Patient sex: M
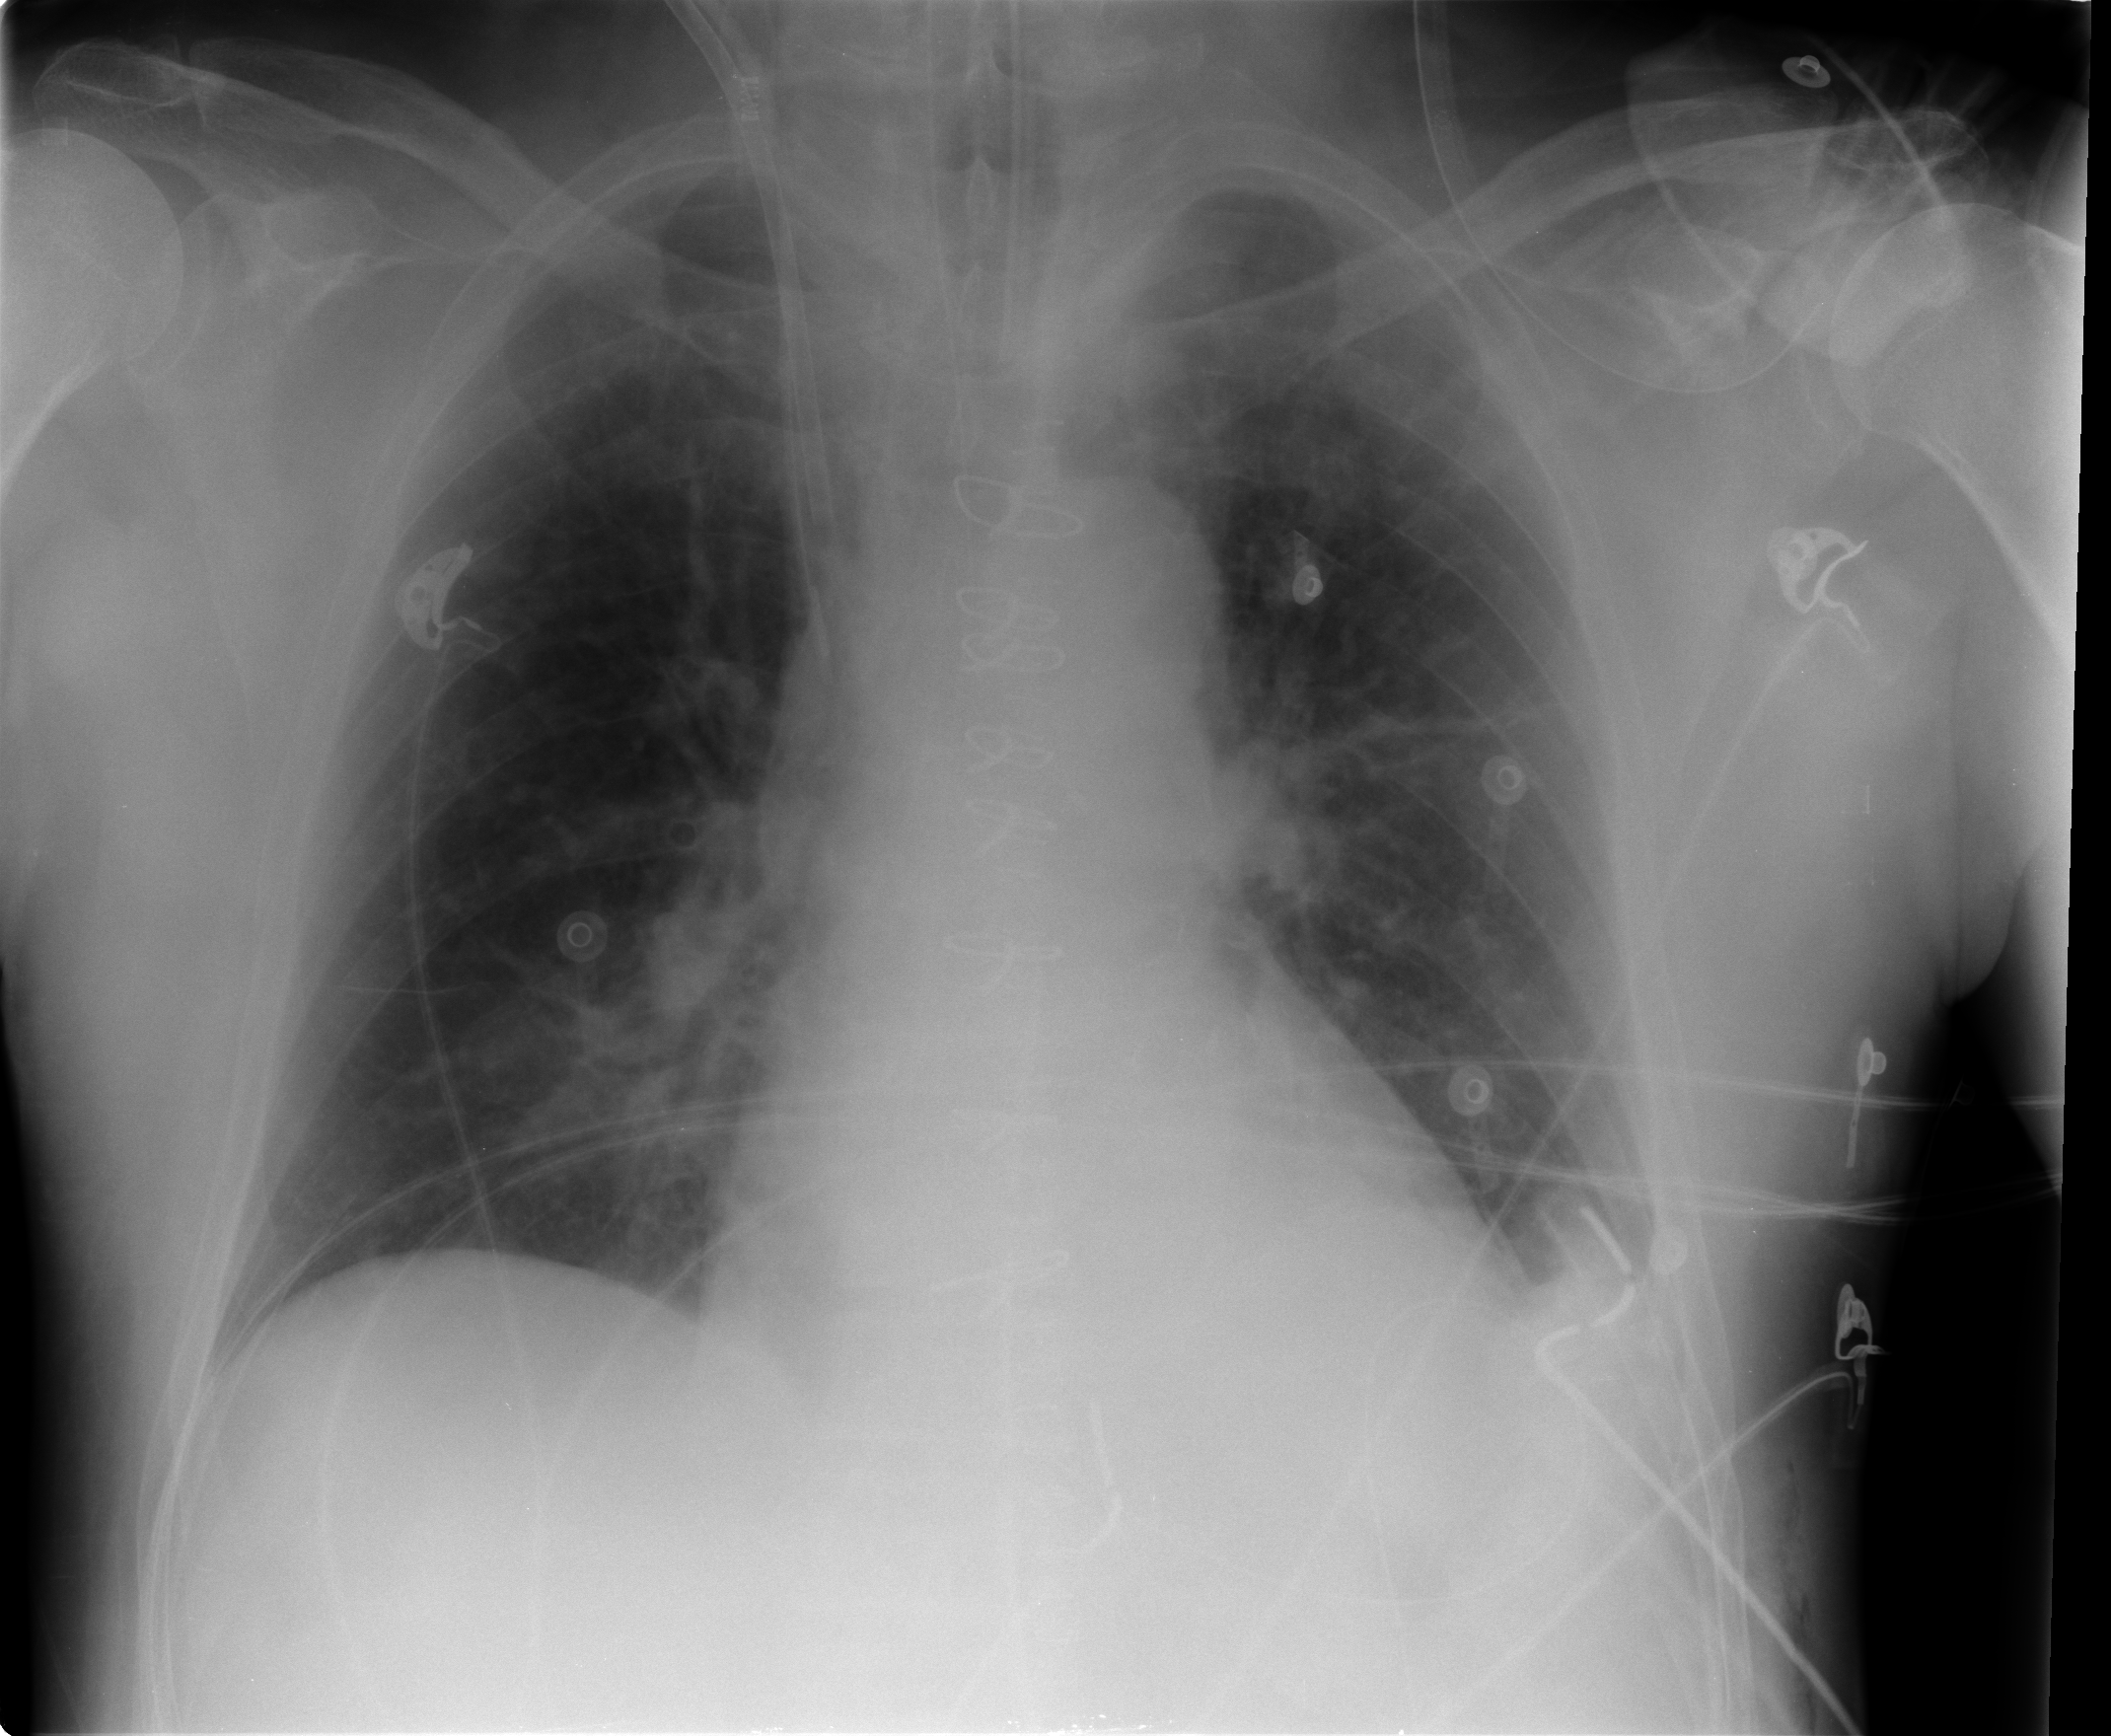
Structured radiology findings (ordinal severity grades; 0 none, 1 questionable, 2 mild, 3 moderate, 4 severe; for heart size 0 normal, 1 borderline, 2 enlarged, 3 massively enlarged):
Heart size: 1
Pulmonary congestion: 0
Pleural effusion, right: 0
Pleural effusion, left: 2
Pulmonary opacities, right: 0
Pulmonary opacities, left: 0
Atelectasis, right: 2
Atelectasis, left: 2